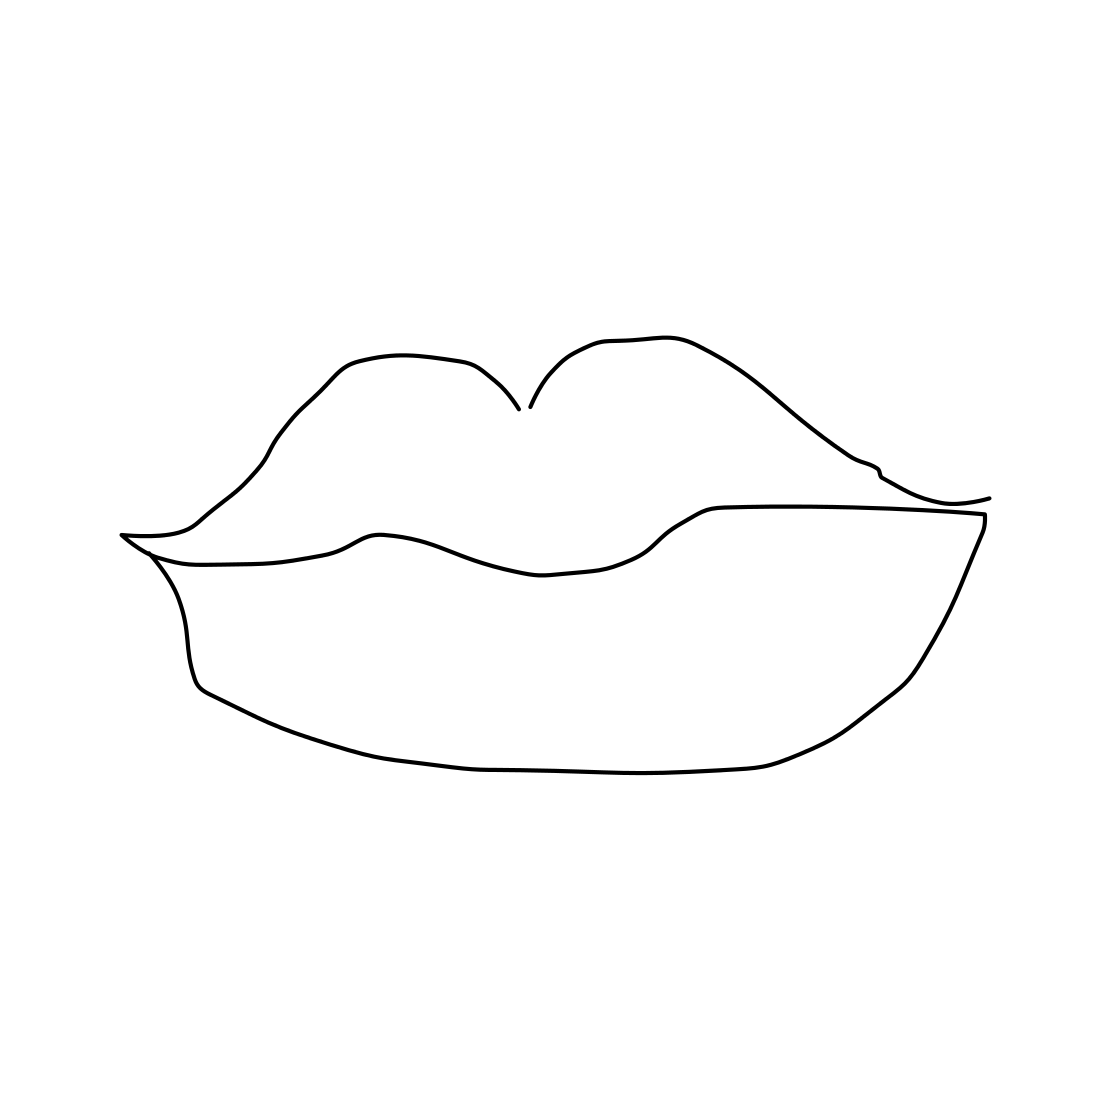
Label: mouth